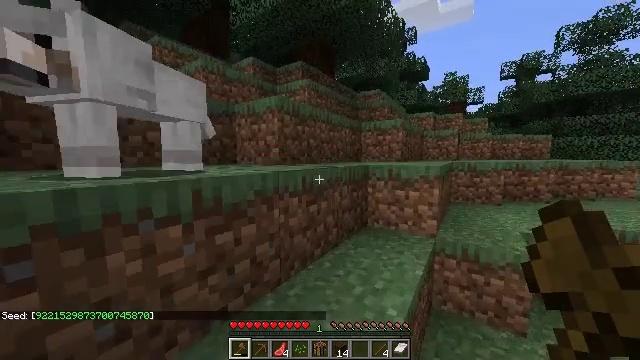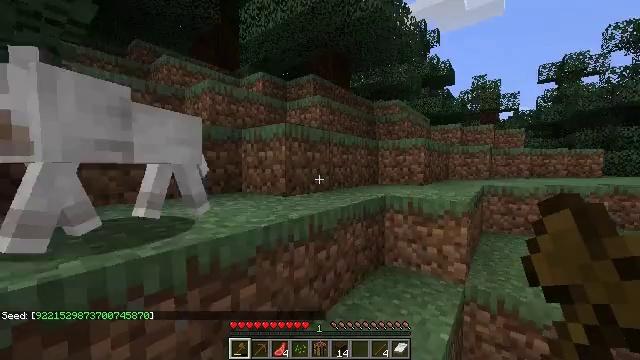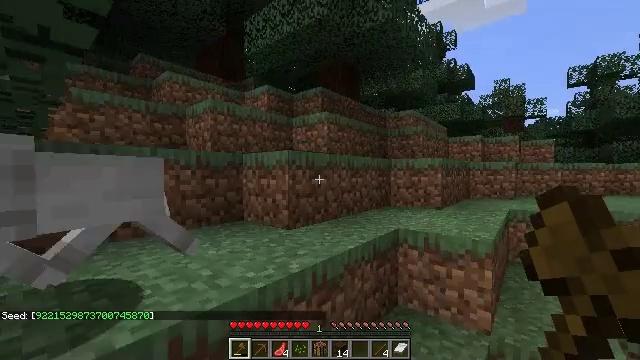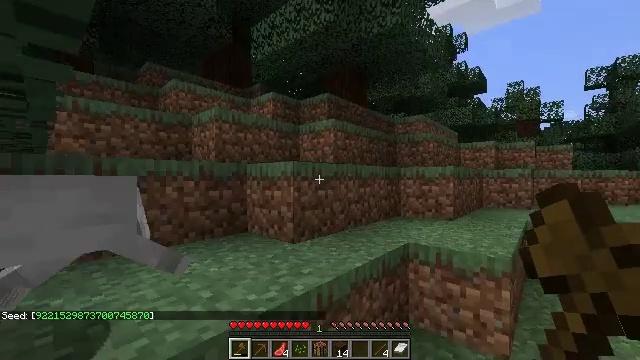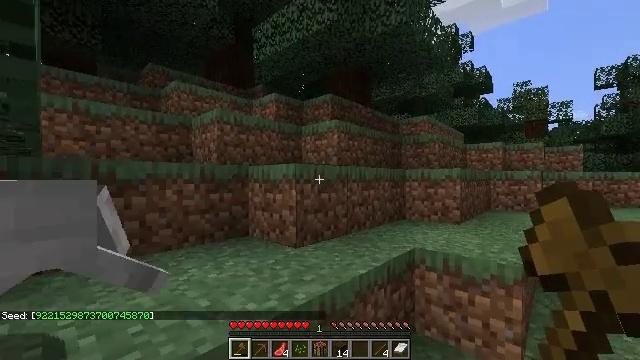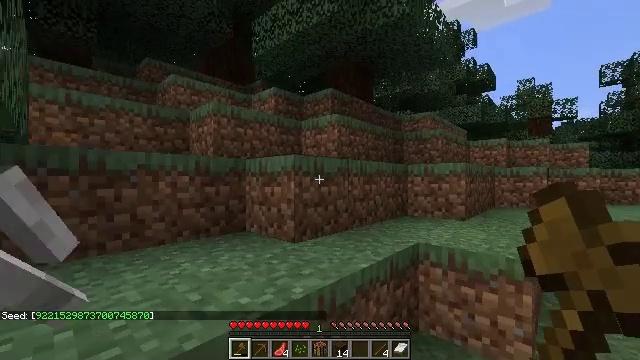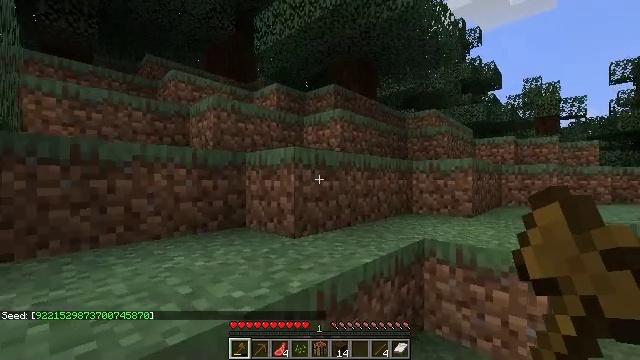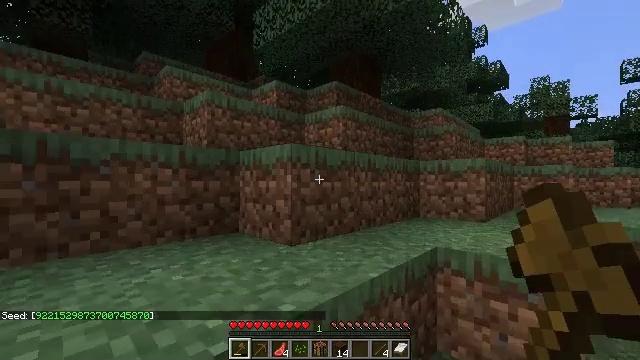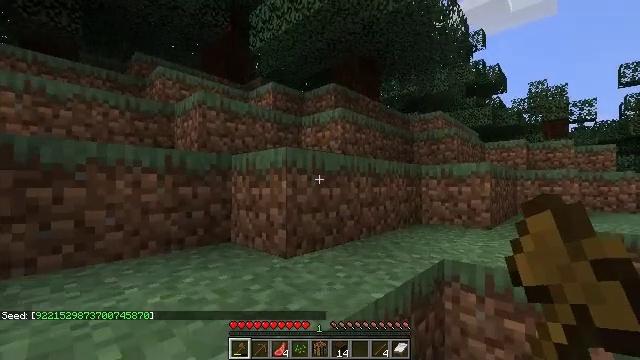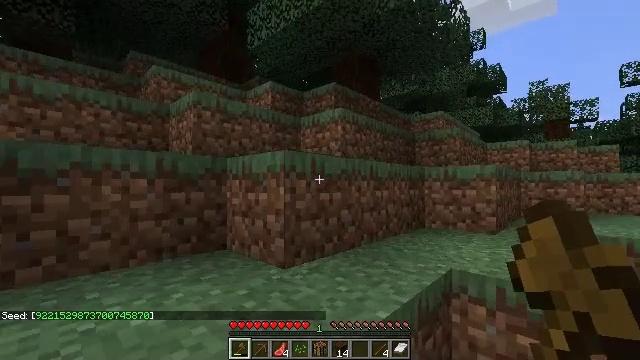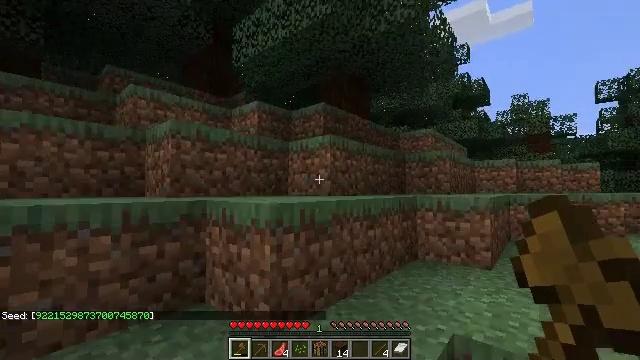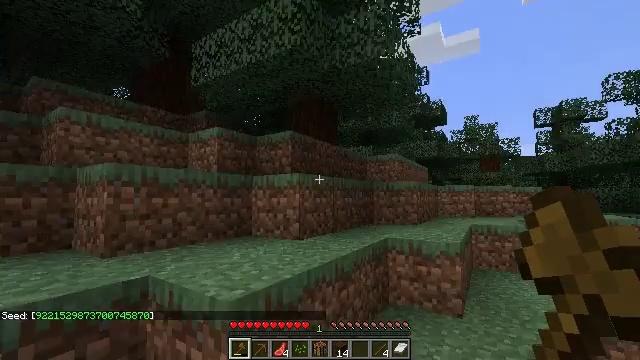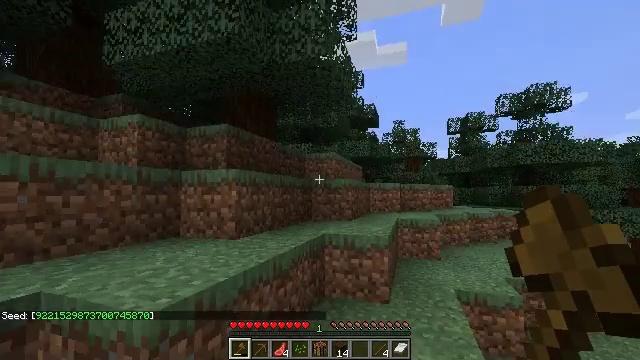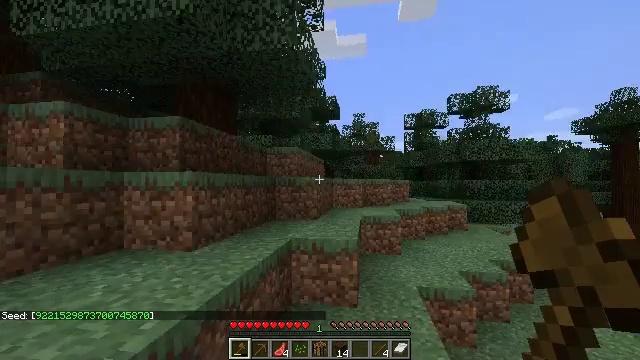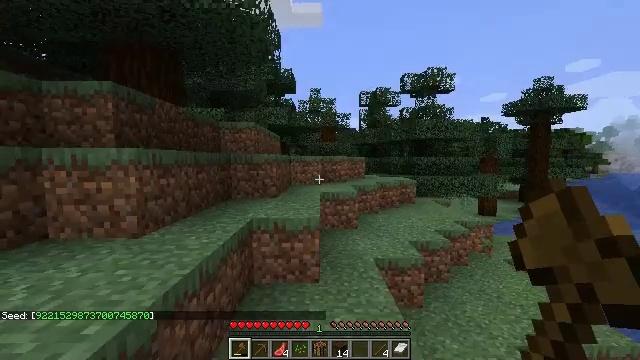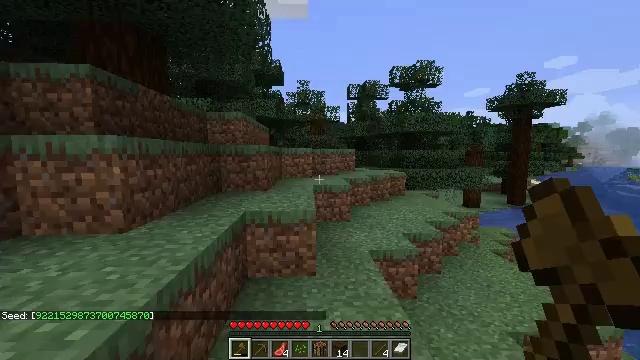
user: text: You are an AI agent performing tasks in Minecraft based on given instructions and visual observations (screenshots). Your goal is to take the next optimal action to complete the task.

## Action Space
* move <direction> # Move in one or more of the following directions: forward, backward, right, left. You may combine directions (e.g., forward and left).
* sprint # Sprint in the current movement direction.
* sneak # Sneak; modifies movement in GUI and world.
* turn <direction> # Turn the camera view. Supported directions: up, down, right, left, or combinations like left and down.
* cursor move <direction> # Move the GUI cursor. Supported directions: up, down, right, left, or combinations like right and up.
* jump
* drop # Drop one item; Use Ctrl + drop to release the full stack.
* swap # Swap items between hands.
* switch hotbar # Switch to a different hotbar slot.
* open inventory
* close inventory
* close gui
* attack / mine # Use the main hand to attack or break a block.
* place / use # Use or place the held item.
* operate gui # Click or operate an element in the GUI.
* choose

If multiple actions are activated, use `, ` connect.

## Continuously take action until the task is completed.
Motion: motion action
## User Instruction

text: Harvest sweet berries by mining the bush.
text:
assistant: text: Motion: move forward, turn left and up, jump
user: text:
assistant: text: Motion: move forward and move left, turn left and up, jump
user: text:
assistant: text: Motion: move forward and move left, turn left and up
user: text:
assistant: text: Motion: move forward
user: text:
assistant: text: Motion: move forward
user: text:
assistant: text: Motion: move forward
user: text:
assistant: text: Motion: move forward
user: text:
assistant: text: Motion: move forward
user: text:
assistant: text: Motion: move forward, jump
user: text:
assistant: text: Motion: move forward, turn right and up, jump
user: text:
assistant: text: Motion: move forward and move left, turn right and up, jump
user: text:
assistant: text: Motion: move forward and move left, turn right, jump
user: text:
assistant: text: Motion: move forward and move left, turn right and down
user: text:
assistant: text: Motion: move forward and move left, turn right and down
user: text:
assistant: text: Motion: move forward and move left, turn right and down
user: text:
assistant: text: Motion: move forward and move left, turn right and down
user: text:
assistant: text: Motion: move forward and move left
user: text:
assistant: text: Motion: move forward and move left
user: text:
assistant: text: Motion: move forward and move left
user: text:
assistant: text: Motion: move forward and move left
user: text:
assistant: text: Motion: move forward and move left, jump
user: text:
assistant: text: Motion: move forward and move left, jump
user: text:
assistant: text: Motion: move forward and move left, jump
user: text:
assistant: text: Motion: move forward and move left
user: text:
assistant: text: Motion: move forward and move left, turn right
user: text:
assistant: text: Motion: move forward and move left, turn right
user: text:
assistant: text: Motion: move forward and move left
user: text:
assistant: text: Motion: move forward
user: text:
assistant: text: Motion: move forward
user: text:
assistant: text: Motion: move forward